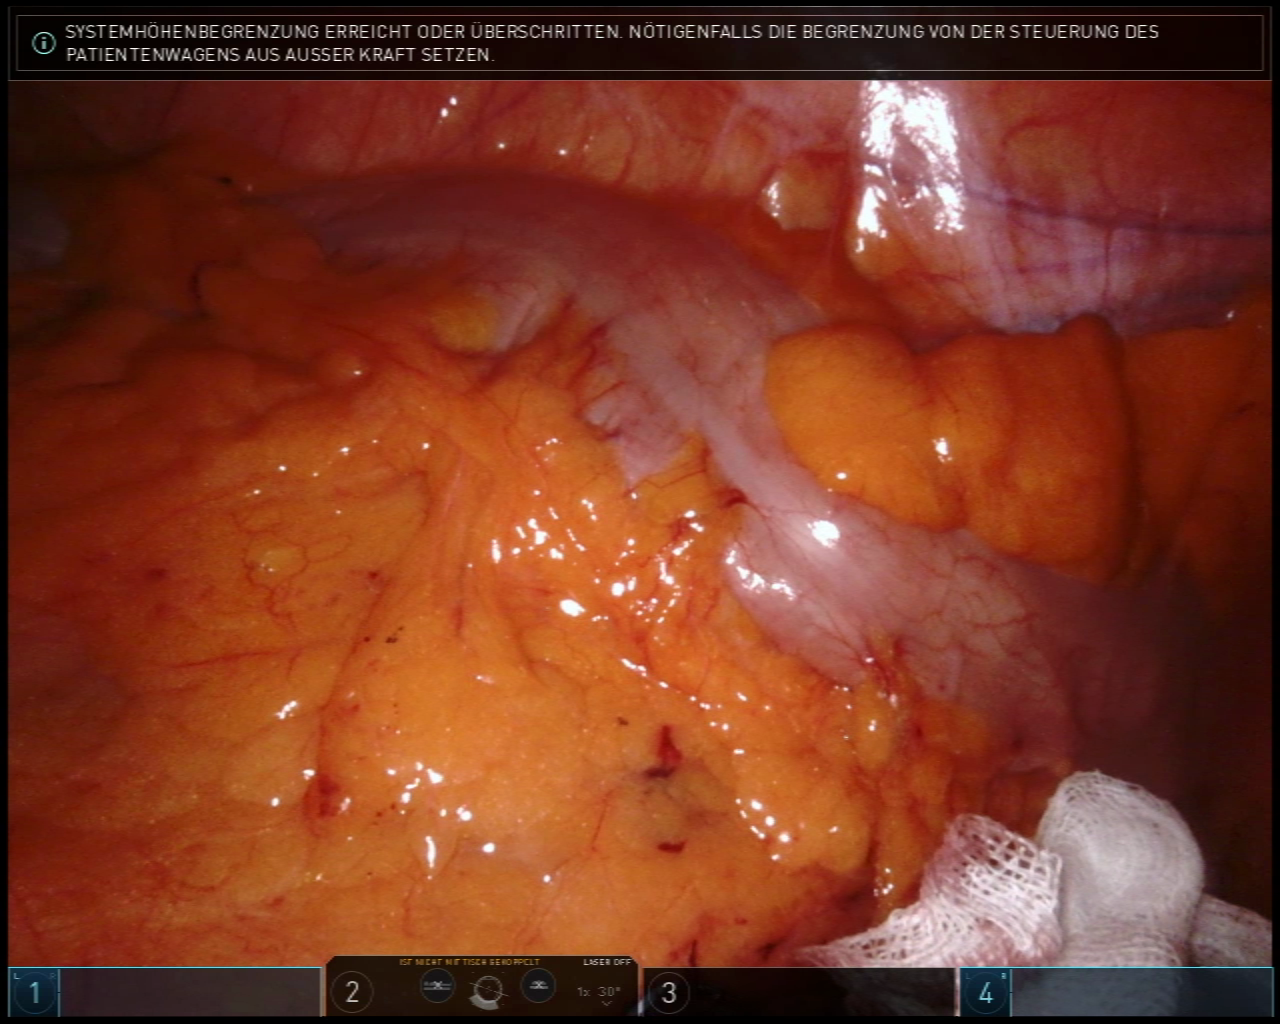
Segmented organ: abdominal_wall
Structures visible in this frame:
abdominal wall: yes
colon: yes
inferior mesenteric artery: no
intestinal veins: no
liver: no
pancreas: no
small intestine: no
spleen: no
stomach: no
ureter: no
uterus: no
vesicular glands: no